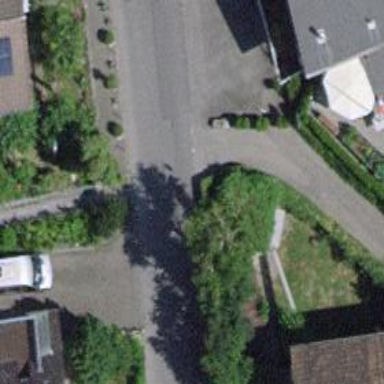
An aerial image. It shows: Asphalt road in residential area.